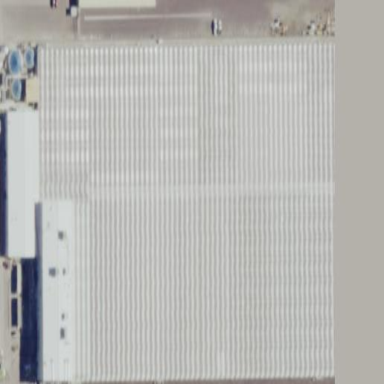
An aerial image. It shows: Greenhouse.